Field crop: maize
Growth stage: 2
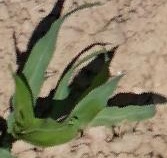
Species: maize